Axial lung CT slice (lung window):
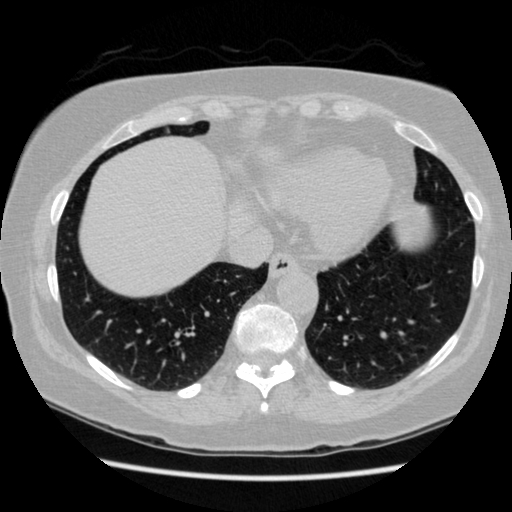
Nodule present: no